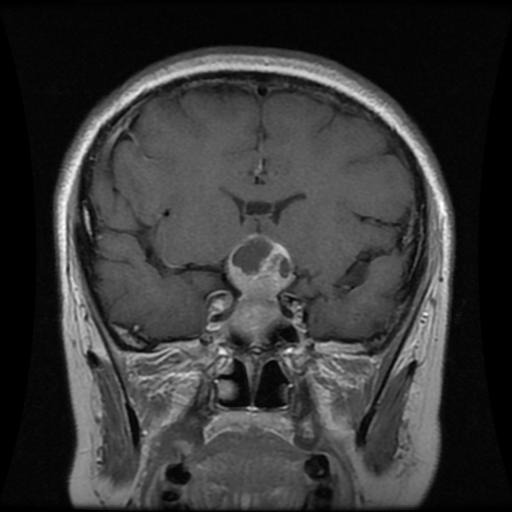
Label: pituitary